Question: What is the color of the ball at (2, 2, 2)? The answer is the name of the color, with the first letter capitalized. You can choose an answer from Red, Green, Orange, Cyan, Purple, Blue, Yellow and Magenta.
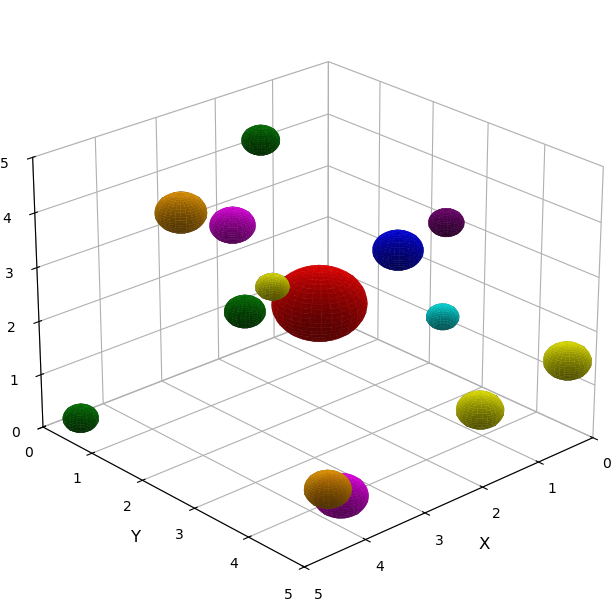
Answer: Red